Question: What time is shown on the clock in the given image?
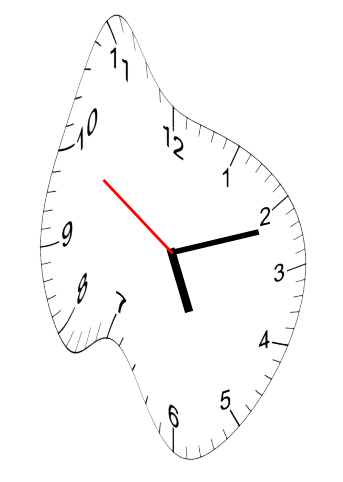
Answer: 05:11:50